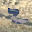
Label: 2